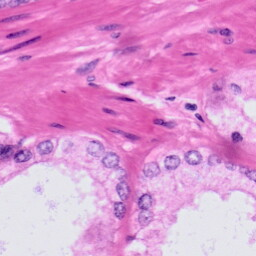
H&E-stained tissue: Prostate